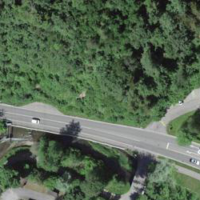
EUNIS habitat code: 44
Species observed at this site:
Lamium galeobdolon
Knautia arvensis
Lapsana communis
Geranium robertianum